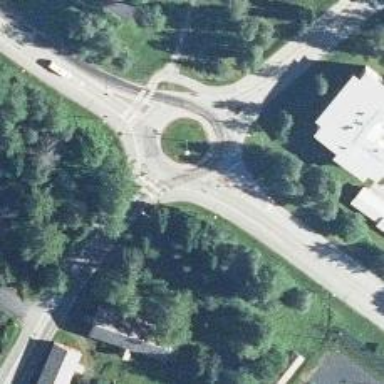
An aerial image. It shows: Secondary road with asphalt surface leading to roundabout.